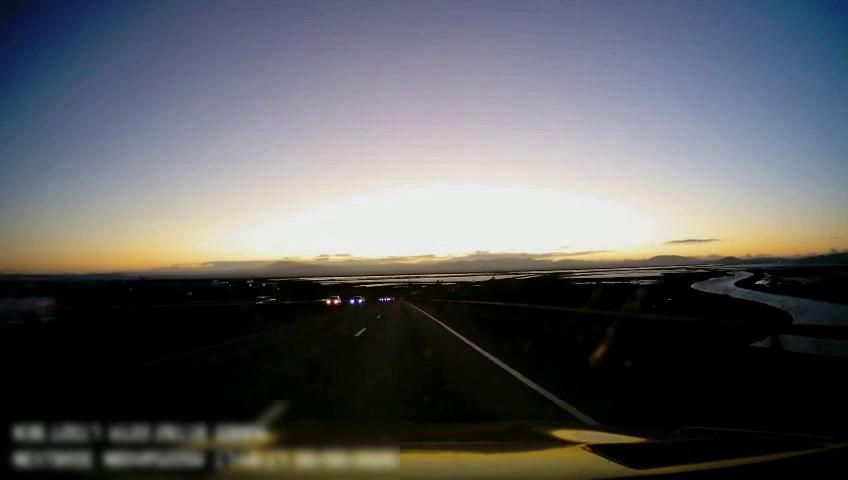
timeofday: Dusk/Dawn/Twilight
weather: Sunny
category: Drivable Space
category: Vehicles | Truck
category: Vehicles | SUV
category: Vehicles | Car
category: Lanes | Current Lane
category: Lanes | Current Lane
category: Lanes | Alternate Lane